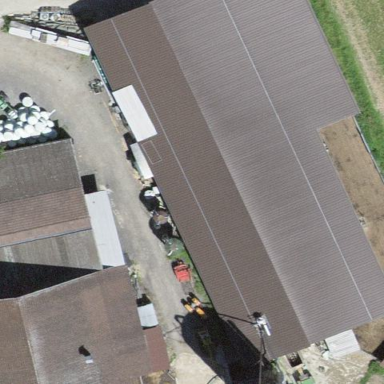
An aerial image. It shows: Rural barn.